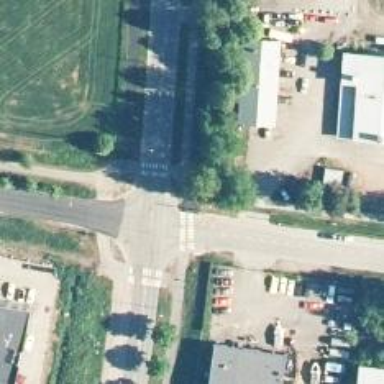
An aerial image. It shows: Asphalt cycleway.